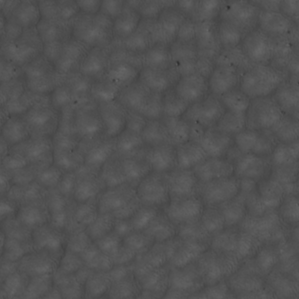
Label: non_frost